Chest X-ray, PA view. Patient: 47 years old, sex F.
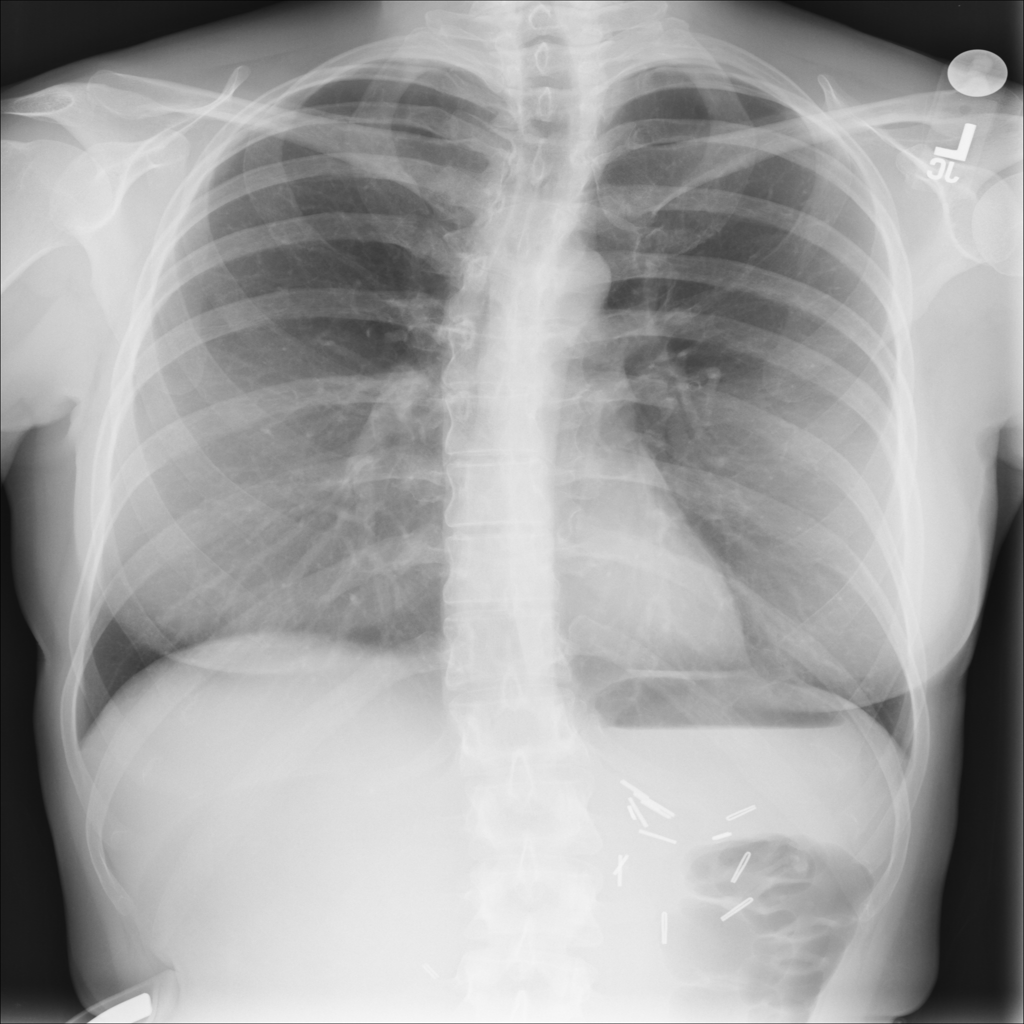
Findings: No Finding